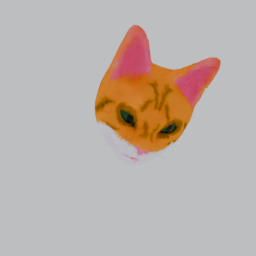
Label: animals